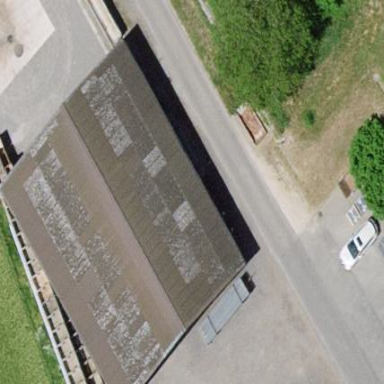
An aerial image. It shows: Group of garages.